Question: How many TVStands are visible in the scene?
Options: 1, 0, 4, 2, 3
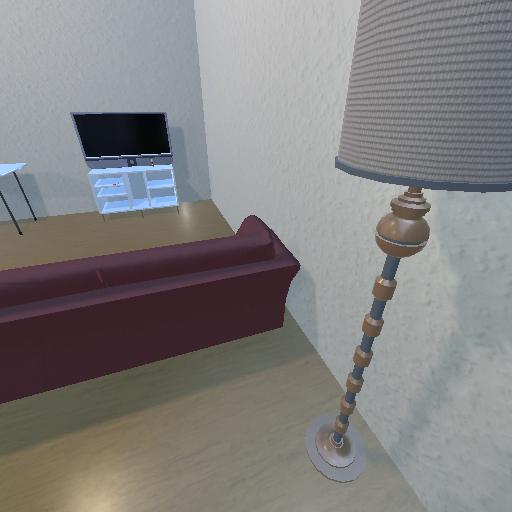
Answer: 1